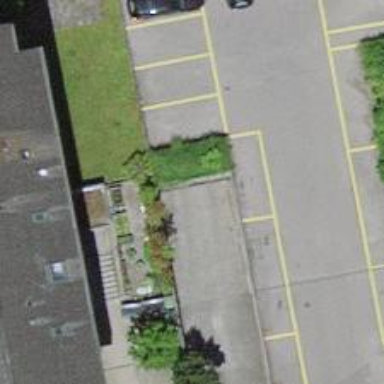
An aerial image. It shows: Parking entrance.